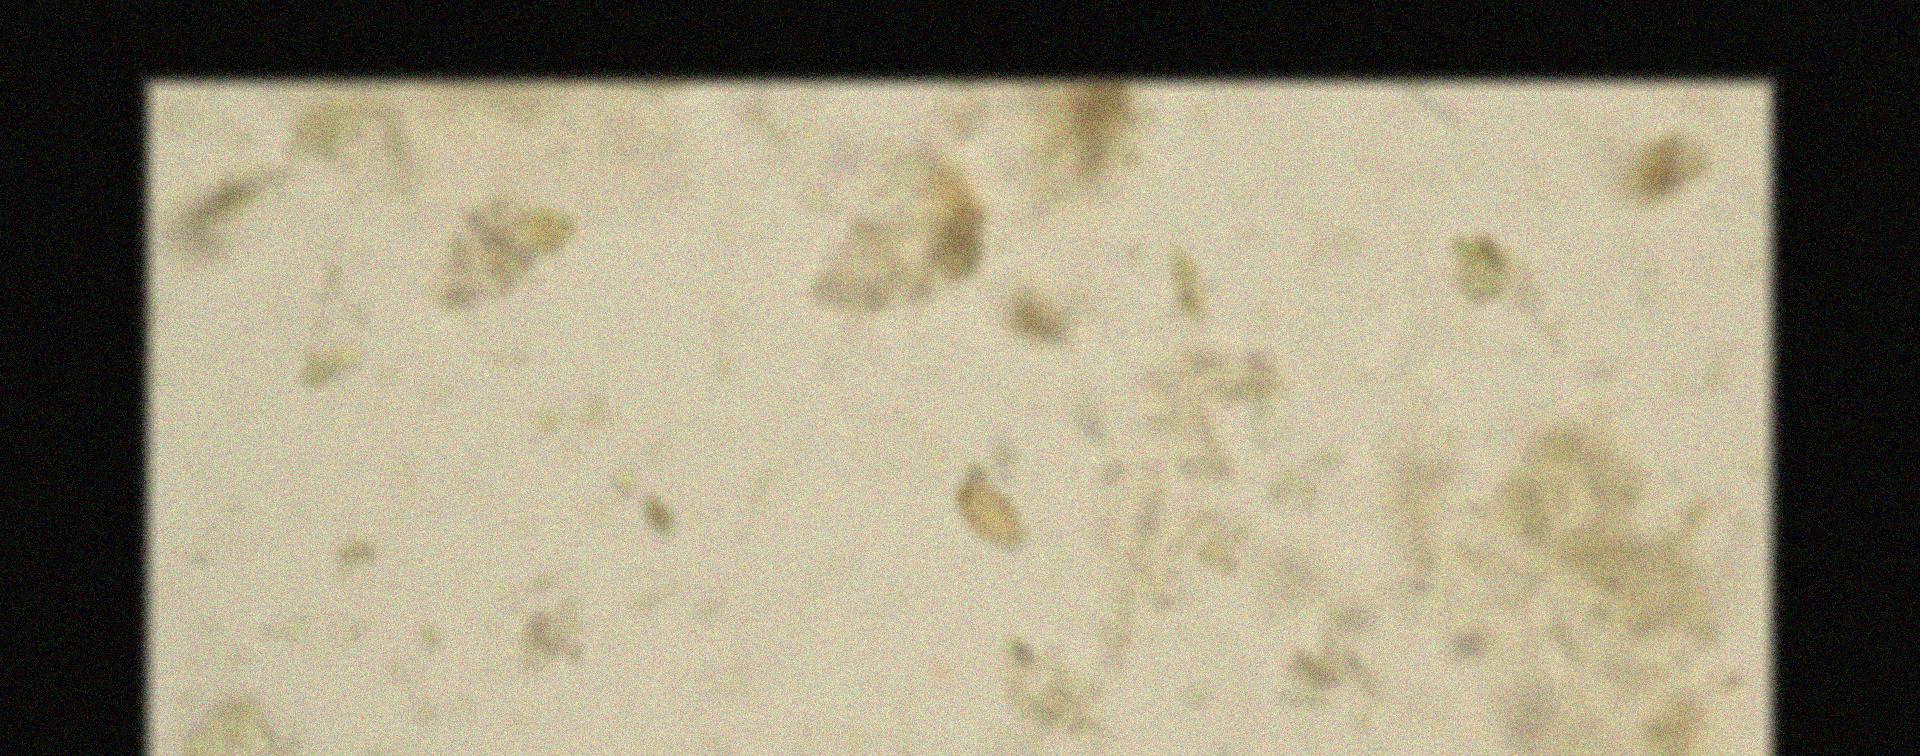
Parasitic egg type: Opisthorchis viverrine